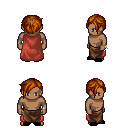
a pixel art fantasy rpg character, male body template, human, dark skin, maroon cape, robe skirt, brunette pixie cut hairstyle, bracelets, black slippers, four views (front, back, left, right), 2x2 character sprite sheet, small pixel art, hard edges, no anti-aliasing